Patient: sex M, age 76
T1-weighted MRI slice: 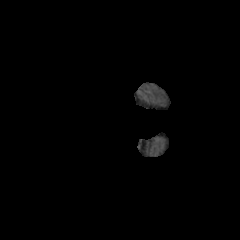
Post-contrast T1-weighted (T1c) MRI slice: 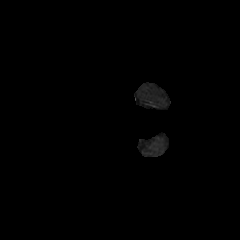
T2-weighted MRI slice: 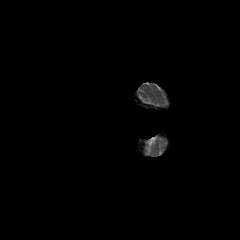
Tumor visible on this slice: no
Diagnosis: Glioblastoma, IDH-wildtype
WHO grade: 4